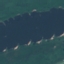
Land use / land cover: River